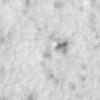
Label: no_change